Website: home-depot
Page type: delivery-shipping
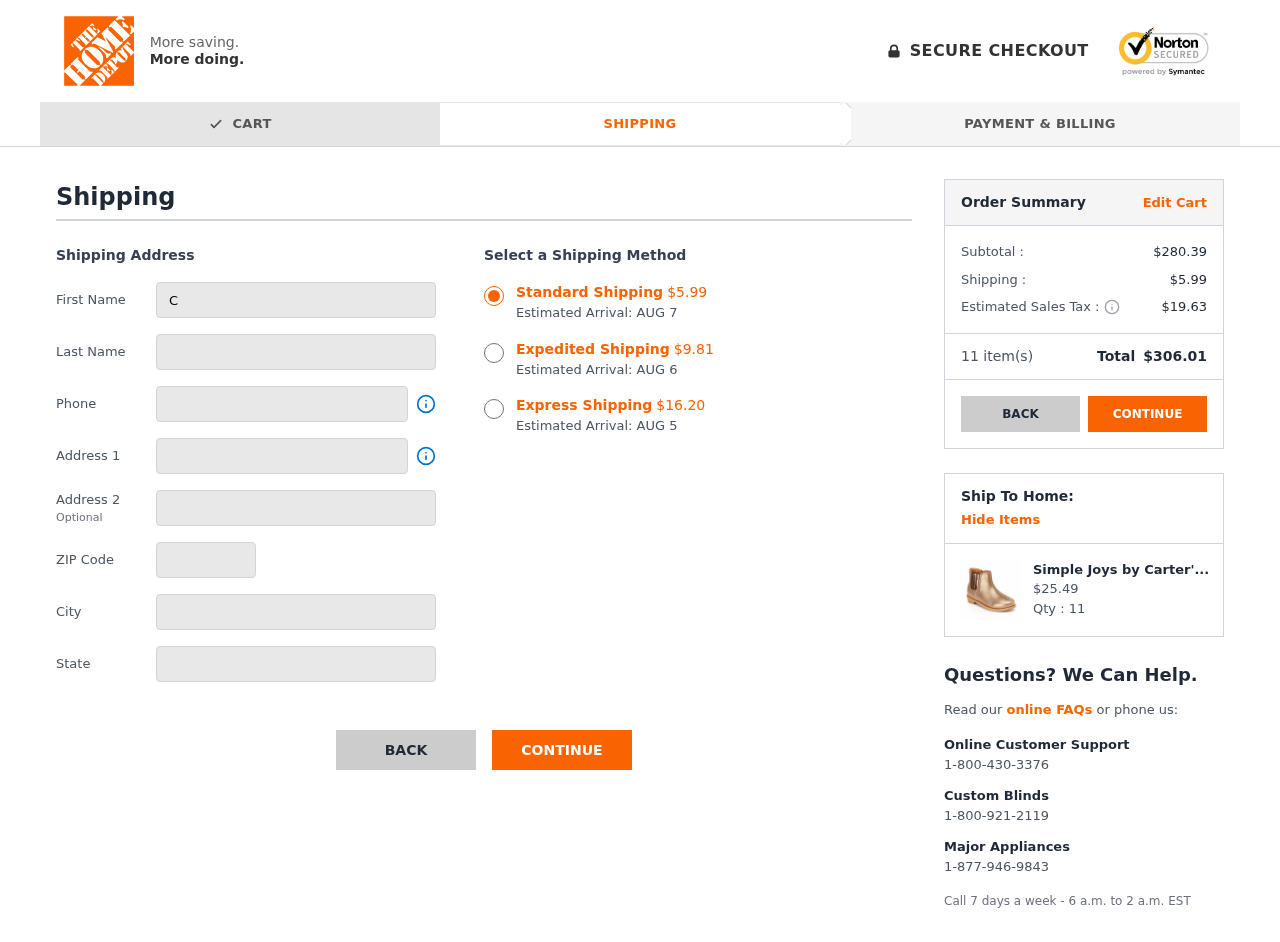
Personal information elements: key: PII_CITY
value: West William
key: PII_FIRSTNAME
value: Cole
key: PII_LASTNAME
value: Jones
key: PII_PHONE
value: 5189030208
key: PII_POSTCODE
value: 54391
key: PII_STATE
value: Illinois
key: PII_STREET
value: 70189 Kevin Dale Suite 343
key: PII_STREET2
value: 41008 Sabrina Underpass Apt. 343
Product elements: key: PRODUCT1_NAME
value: Simple Joys by Carter's Baby Girls' Ella Bootie Chelsea Boot, Tan, 6 M US Toddler
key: PRODUCT1_PRICE
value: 25.49
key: PRODUCT1_QUANTITY
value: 11
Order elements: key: ORDER_SHIPPING_COST_STANDARD
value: $5.99
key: ORDER_DELIVERY_DATE
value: AUG 7
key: ORDER_SHIPPING_COST_EXPEDITED
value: $9.81
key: ORDER_DELIVERY_DATE_EXPEDITED
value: AUG 6
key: ORDER_SHIPPING_COST_EXPRESS
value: $16.20
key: ORDER_DELIVERY_DATE_EXPRESS
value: AUG 5
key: ORDER_SUBTOTAL
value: $280.39
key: ORDER_SHIPPING_COST
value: $5.99
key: ORDER_TAX
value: $19.63
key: ORDER_NUM_ITEMS
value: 11
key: ORDER_TOTAL
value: $306.01